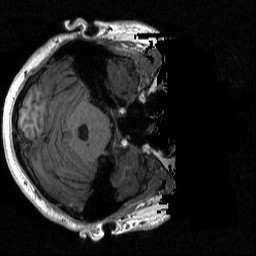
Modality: T1w
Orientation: axial
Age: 22
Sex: male
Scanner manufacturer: siemens
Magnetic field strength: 3 T
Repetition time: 2.3 s
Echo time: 0.00298 s